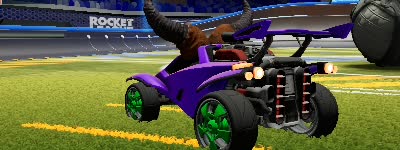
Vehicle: octane